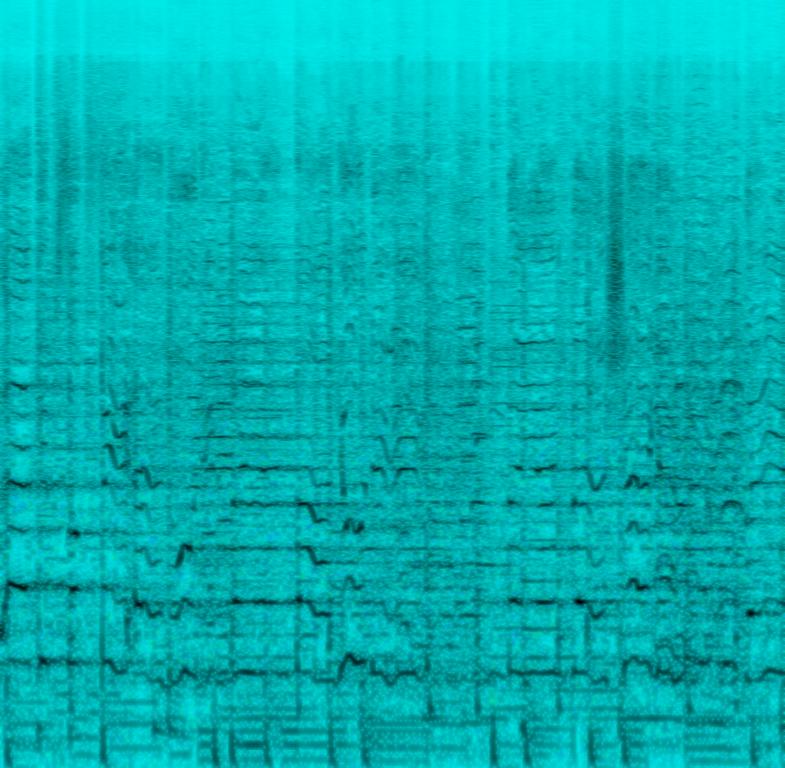
The low quality recording features a live performance of a folk song that consists of flat female vocals, harmonizing low male vocals, muffled drums, some wooden percussive elements, groovy bass and short strings licks. It sounds energetic and groovy, but the drums are really poorly recorded.